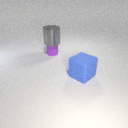
small purple rubber cylinder below large gray metal cylinder